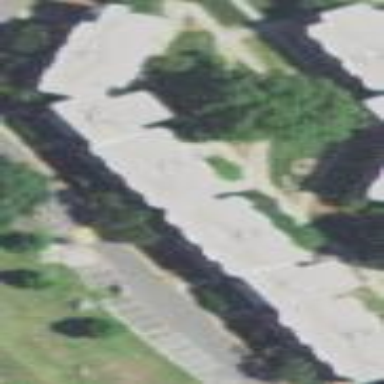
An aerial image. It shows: School building.